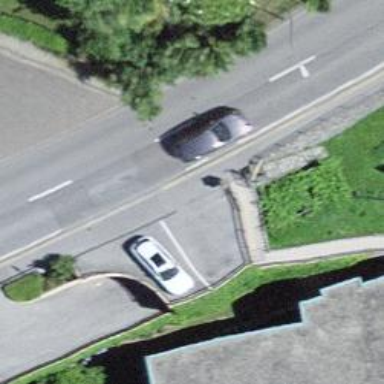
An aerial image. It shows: Bar barrier.